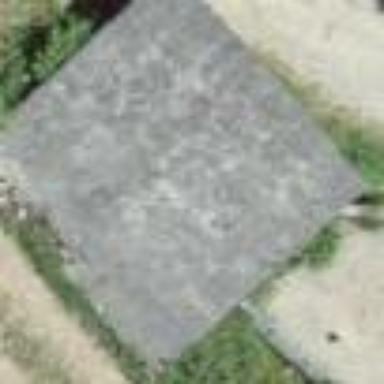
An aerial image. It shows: Garage building.